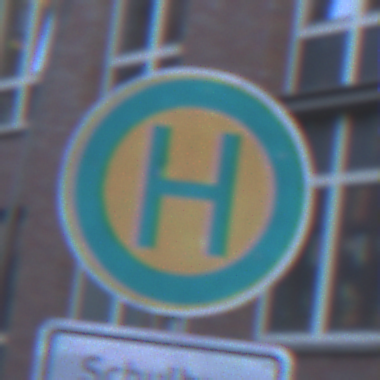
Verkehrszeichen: Haltestelle
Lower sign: ZeitangabenMitBeschraenkungAufWochentage5
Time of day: SunriseSunset
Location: Outdoor (Urban)
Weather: Clear
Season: NotSpecified
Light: Natural